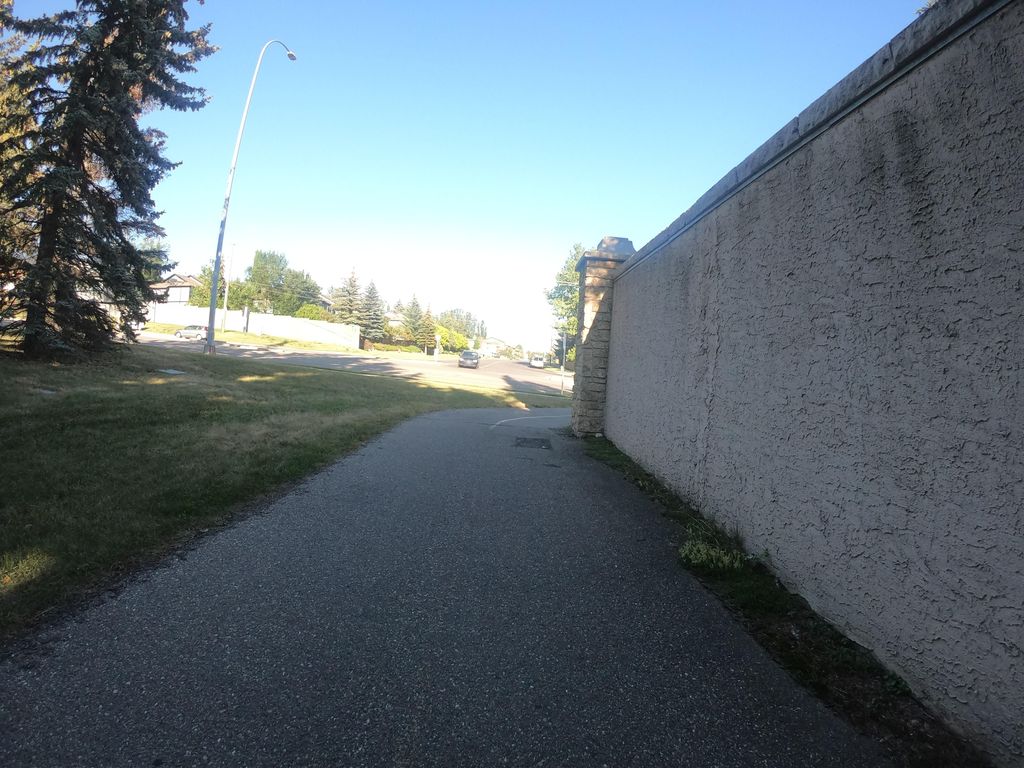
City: calgary